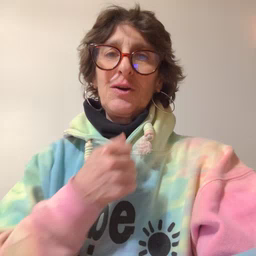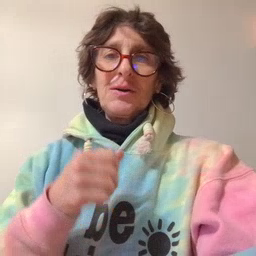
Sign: cowboy